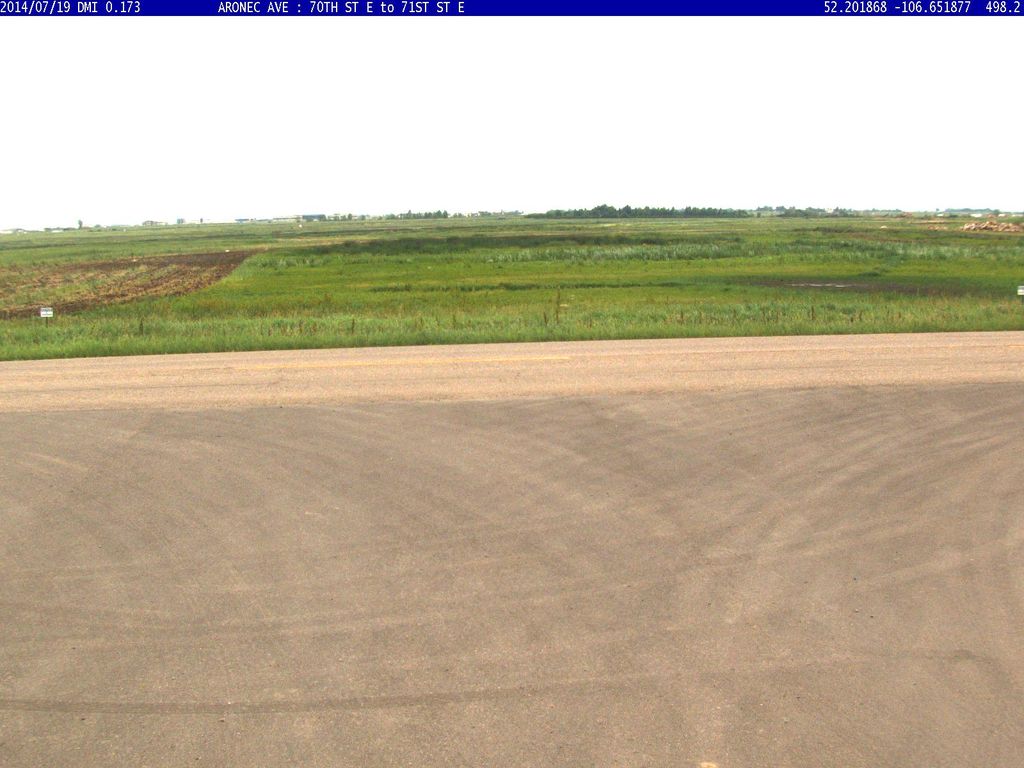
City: saskatoon